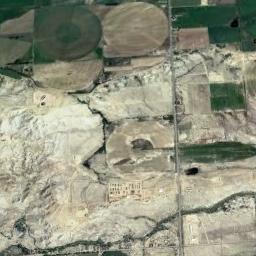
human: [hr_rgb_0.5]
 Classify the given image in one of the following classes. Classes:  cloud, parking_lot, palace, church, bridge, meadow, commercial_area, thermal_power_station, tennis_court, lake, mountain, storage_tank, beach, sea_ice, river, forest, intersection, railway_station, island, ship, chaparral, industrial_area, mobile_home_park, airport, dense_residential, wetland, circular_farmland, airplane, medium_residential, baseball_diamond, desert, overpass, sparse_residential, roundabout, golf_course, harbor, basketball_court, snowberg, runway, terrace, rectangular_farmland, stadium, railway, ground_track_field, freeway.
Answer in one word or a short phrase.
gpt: circular_farmland